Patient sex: M
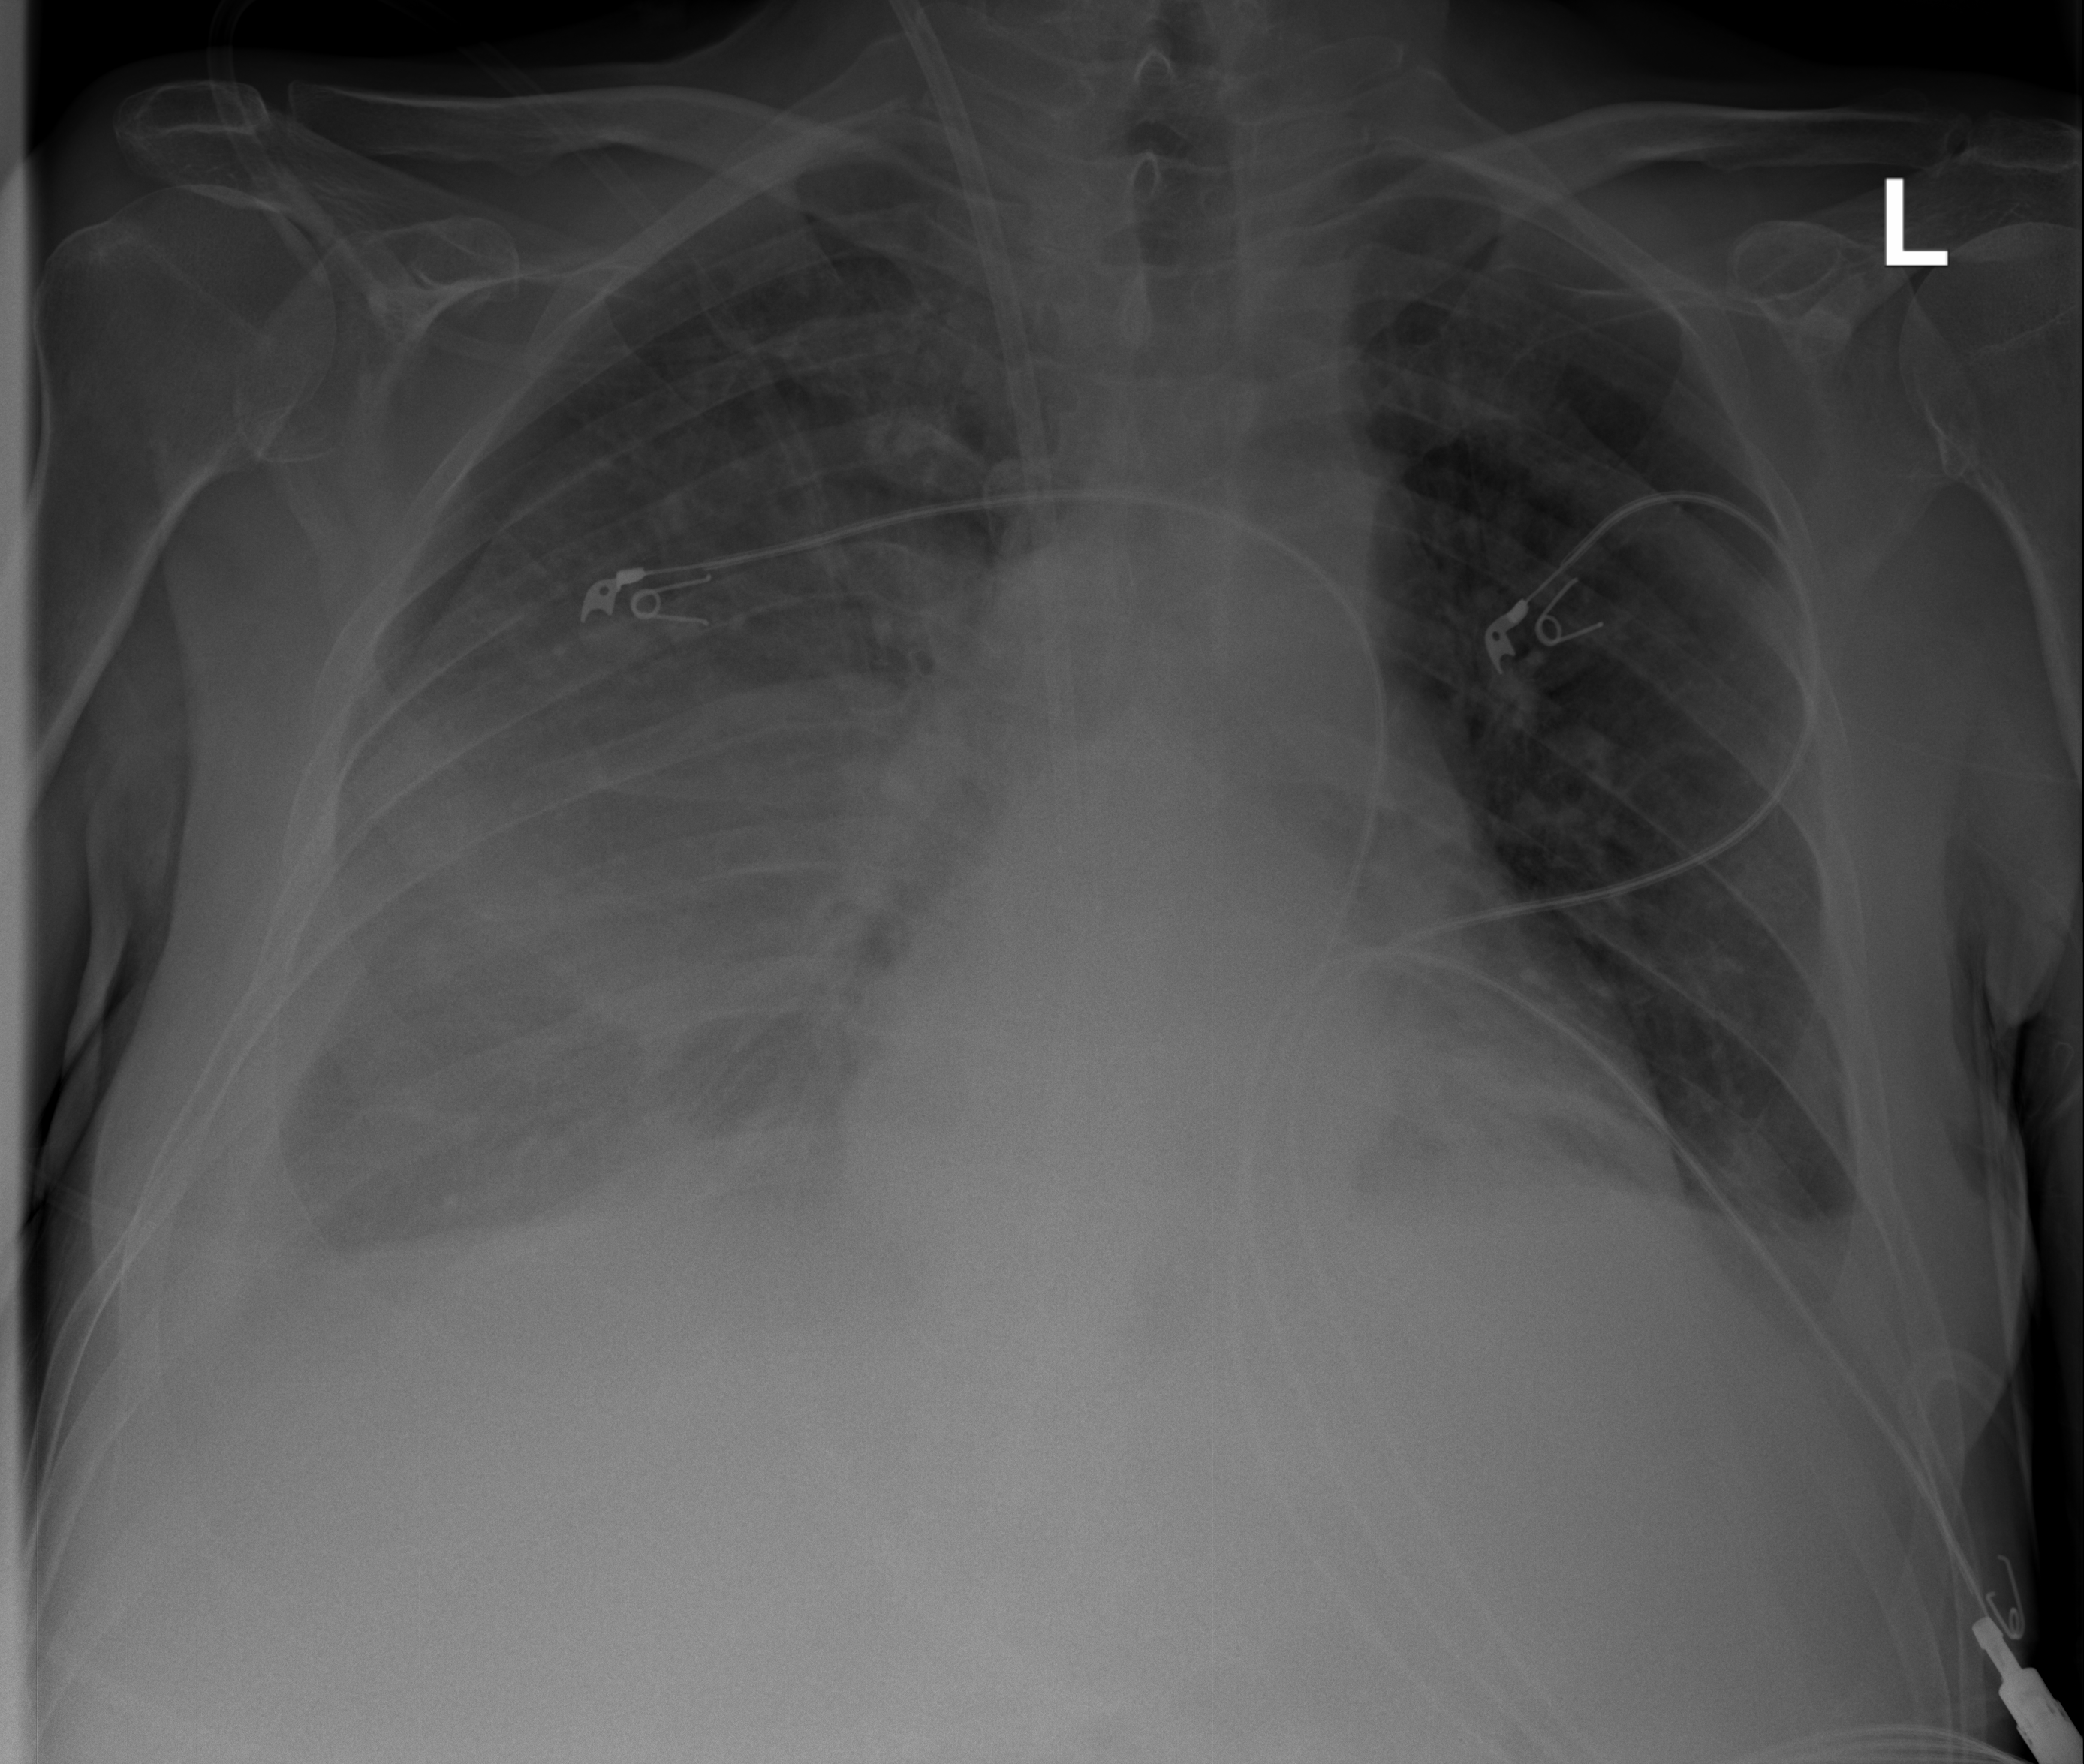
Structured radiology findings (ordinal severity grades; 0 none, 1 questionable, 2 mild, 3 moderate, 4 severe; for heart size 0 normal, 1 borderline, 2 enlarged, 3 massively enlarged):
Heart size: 2
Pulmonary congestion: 1
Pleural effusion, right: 2
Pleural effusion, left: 2
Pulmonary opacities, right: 0
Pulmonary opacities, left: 0
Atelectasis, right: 2
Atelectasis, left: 2